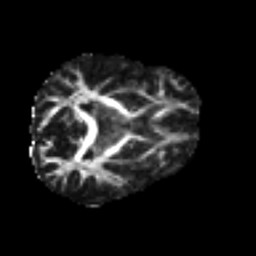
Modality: FA
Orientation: axial
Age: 33
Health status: ill
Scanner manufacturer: philips
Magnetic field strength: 3 T
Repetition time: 9 s
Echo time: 0.127 s